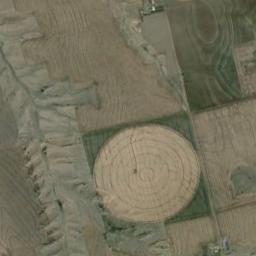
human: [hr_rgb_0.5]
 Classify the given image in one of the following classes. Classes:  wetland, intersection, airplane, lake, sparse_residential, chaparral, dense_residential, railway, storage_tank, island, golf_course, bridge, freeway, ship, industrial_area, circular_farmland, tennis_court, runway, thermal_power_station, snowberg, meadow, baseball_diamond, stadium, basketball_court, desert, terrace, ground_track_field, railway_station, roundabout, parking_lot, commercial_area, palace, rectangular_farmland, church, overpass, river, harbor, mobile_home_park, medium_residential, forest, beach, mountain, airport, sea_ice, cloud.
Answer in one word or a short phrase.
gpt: circular_farmland